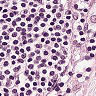
Metastatic tissue present: no